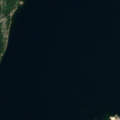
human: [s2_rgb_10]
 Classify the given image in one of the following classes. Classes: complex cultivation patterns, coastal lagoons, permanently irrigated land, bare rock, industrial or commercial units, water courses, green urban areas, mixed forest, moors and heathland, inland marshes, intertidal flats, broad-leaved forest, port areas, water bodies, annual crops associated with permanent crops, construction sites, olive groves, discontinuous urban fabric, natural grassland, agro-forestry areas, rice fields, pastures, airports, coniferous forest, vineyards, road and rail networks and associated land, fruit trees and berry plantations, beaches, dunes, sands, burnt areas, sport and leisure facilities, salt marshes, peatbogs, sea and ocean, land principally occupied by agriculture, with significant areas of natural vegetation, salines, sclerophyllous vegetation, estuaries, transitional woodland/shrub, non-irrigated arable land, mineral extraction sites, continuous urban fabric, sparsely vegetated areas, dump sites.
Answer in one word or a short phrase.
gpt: mixed forest, sea and ocean